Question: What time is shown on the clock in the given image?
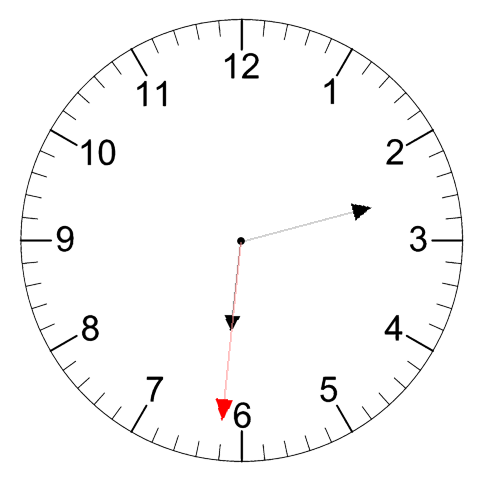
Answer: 06:12:31